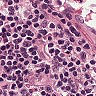
Metastatic tissue present: no